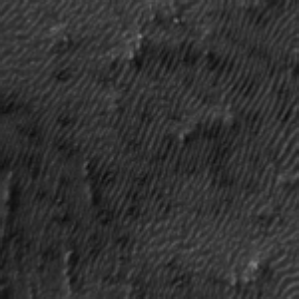
Label: frost